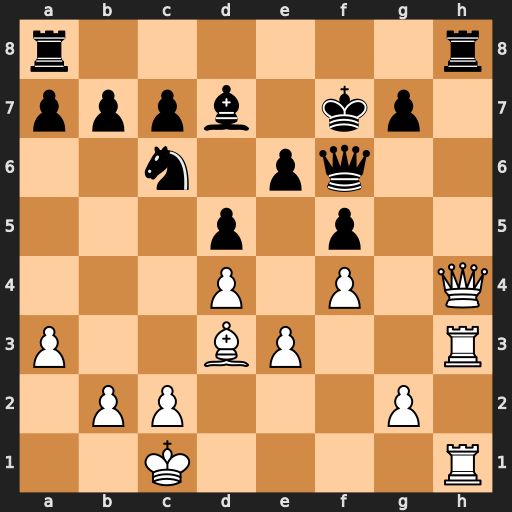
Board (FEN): r6r/pppb1kp1/2n1pq2/3p1p2/3P1P1Q/P2BP2R/1PP3P1/2K4R
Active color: w
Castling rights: -
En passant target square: -
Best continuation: Qxf6+ Kxf6 Rxh8 Rxh8 Rxh8